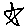
Label: star